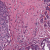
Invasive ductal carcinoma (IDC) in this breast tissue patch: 0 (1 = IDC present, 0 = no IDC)